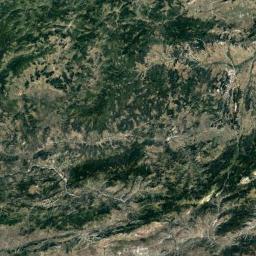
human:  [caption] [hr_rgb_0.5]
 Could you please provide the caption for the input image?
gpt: There is a winding and clear river between the mountains .

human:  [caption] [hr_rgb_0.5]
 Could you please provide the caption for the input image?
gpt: The mountain is consist of half of green plants and half of bare land .

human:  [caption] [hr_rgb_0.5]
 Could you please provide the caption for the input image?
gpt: The mountain has a rugged surface and is covered with dense vegetation .

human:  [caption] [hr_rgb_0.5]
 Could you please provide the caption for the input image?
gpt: There are many trees on the mountain .

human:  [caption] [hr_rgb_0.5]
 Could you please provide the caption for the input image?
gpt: There are some green land on the mountain .